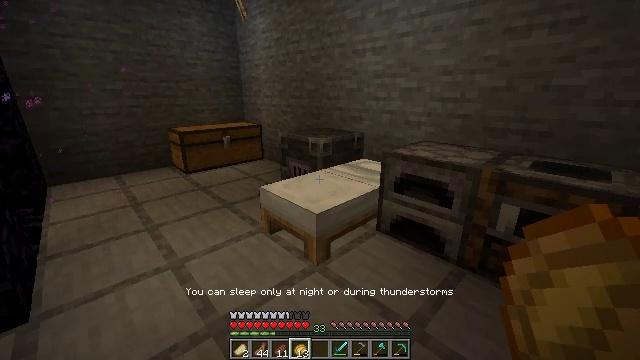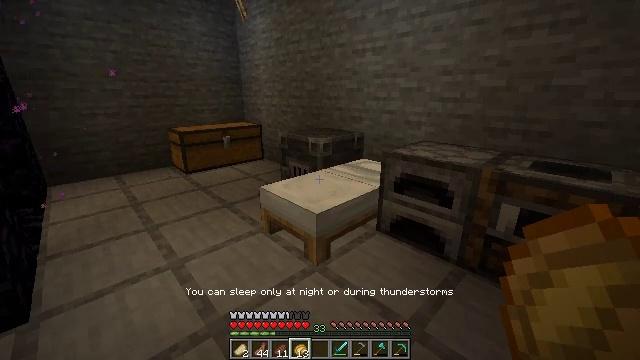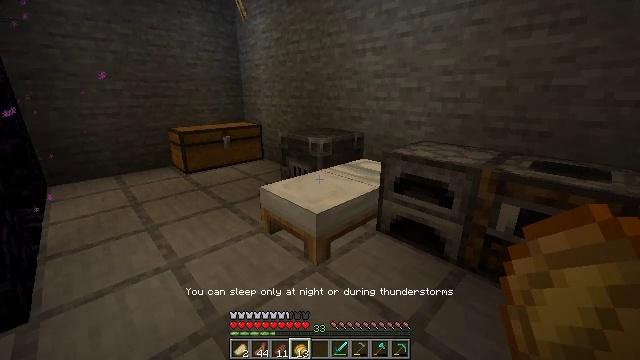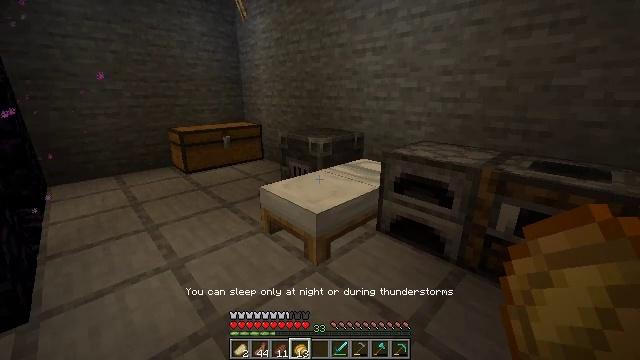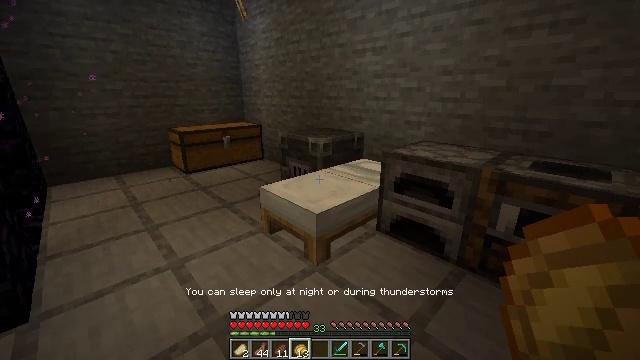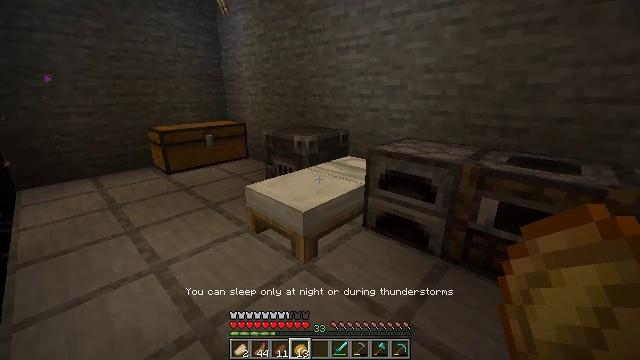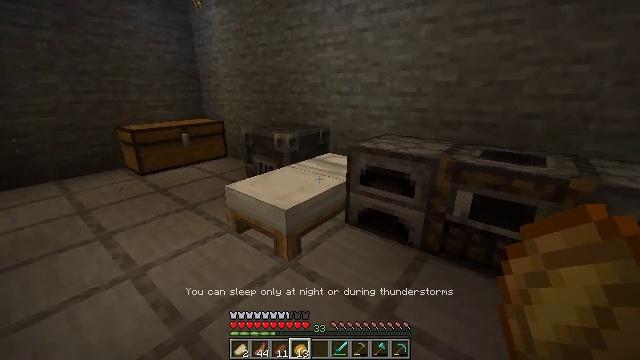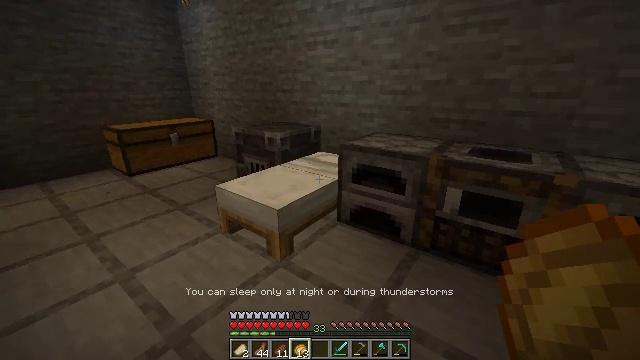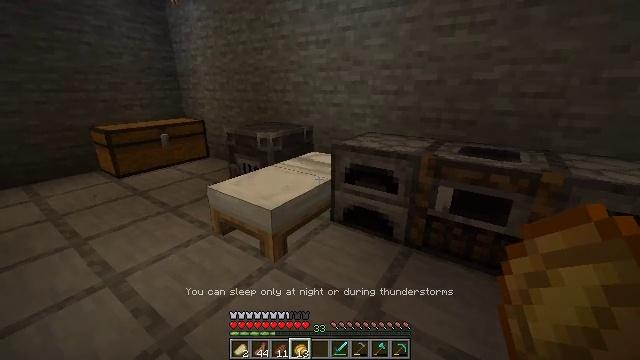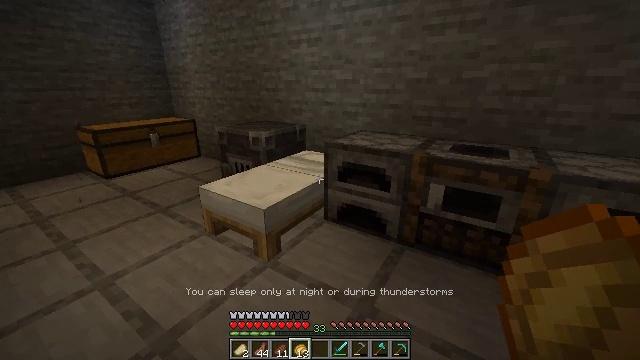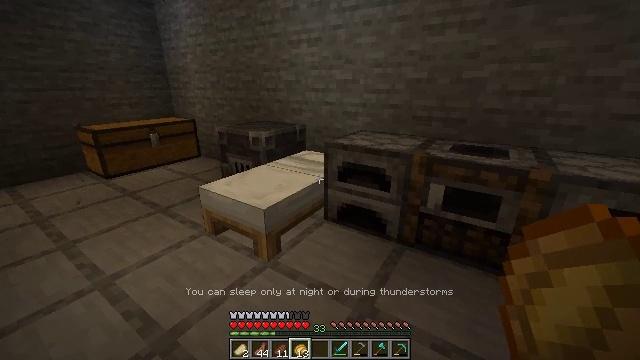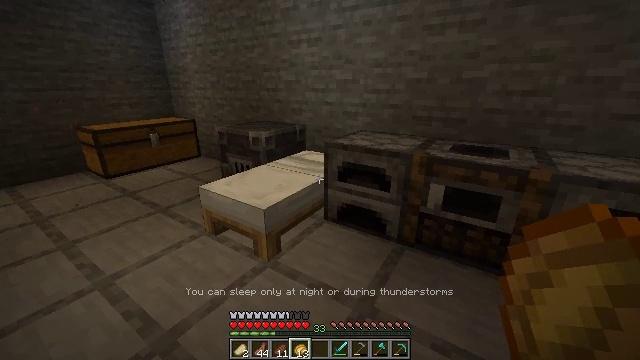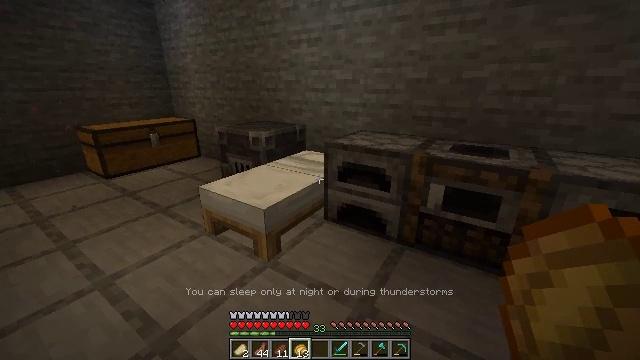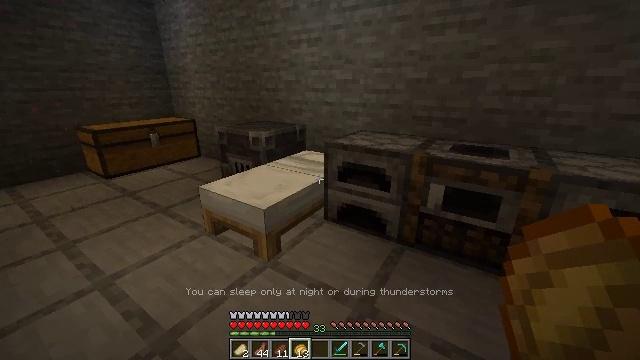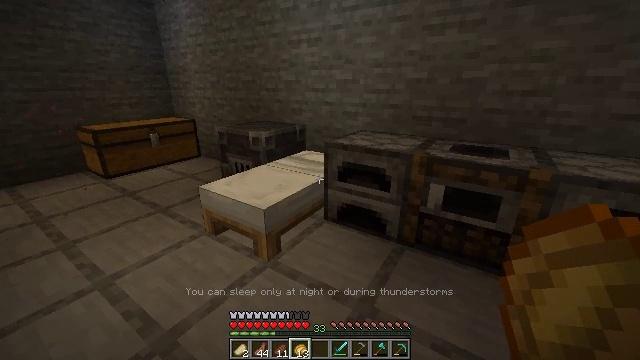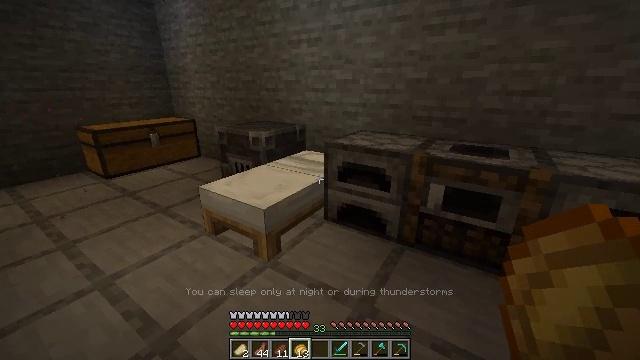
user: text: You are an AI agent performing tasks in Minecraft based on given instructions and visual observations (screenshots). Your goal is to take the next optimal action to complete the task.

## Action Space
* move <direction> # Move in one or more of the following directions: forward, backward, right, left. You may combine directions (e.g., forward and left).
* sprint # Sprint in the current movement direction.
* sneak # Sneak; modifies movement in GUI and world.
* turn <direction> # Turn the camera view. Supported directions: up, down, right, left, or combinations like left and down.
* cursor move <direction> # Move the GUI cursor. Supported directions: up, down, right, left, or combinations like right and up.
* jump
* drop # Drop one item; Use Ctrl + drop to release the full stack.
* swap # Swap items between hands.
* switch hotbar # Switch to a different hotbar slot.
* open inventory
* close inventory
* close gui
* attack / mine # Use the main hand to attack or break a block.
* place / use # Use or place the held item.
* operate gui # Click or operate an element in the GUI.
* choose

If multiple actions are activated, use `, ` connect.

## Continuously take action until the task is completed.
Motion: motion action
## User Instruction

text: Dig up carrots from the soil.
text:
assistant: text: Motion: no_op
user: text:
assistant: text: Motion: no_op
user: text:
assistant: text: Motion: no_op
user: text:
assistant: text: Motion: no_op
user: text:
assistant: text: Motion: turn right
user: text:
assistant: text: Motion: turn right
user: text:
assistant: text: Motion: turn right
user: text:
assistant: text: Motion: turn right
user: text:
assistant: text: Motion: turn right
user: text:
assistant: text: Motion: no_op
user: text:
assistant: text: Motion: no_op
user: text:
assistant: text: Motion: no_op
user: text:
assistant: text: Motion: no_op
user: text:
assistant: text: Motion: no_op
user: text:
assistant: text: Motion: no_op
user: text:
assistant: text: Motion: no_op
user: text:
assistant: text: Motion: no_op
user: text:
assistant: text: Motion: no_op
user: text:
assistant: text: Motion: no_op
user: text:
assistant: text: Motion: no_op
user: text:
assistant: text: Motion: no_op
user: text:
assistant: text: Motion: no_op
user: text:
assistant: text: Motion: no_op
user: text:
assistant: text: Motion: no_op
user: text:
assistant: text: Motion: no_op
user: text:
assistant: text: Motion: no_op
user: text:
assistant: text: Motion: no_op
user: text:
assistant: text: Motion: no_op
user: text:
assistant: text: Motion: no_op
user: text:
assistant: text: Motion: no_op